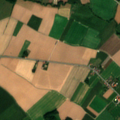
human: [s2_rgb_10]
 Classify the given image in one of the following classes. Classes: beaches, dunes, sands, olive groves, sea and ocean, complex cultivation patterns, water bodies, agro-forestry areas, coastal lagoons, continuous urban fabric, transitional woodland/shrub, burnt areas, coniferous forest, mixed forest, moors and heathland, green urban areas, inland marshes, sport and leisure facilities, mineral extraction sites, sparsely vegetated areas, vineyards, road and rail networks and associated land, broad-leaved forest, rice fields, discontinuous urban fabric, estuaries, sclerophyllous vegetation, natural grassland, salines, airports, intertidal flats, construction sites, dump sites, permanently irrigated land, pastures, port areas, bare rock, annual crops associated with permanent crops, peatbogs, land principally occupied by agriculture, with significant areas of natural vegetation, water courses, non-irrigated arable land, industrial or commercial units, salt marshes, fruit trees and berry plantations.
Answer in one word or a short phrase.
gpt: non-irrigated arable land, pastures, complex cultivation patterns